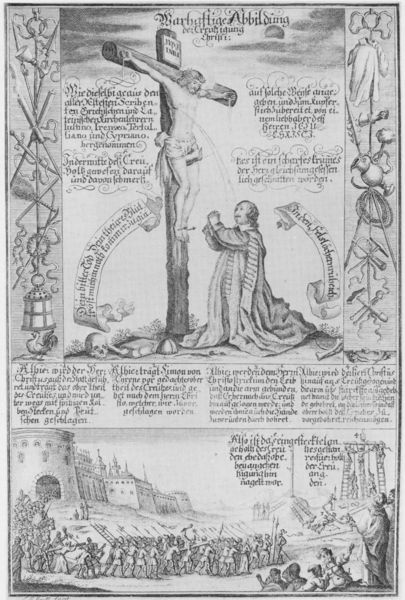
Titel: Warhaftige Abbildung der Creutzigung Christi
Künstler: Johann Friedrich Fleischberger
Standort: Wolfenbüttel
Institution: Herzog August Bibliothek
Schlagwörter: himmel, kampf, weiß, wunde, stadt, grau, kleid, schwarz, zeichen, zeichnung, tuch, ornament, bibel, falten, geschichte, johannes, rahmen, schädel, tod, bild, feld, gewand, schrift, mauer, grafik, graphik, rand, krieg, leiter, schlacht, soldaten, dekor, nägel, tor, kelid, knochen, blut, burg, kreuz, festung, druck, druckgraphik, druckgrafik, radierung, stich, illustration, text, knien, schriften, soldat, überschrift, bleistift, beten, gebet, ritter, armee, heer, altar, rom, buchdruck, römer, wappen, stadttor, spritzen, glocke, christus, jesus, kreuzigung, wundmal, flehen, krieger, knieen, kruzifix, franziskus, stadtmauer, lanzen, speere, zeilen, anbeten, kupferstich, totenschädel, anbetung, gekreuzigt, objekt, flugblatt, auferstehung, abbildung, symbole, schriftrollen, stichh, schriftband, betender, golgotha, erzählung, passion, galgen, vergebung, arma christi, druk, soladaten, txte, schriftbänder, schiessen, landsknecht, leidensgeschichte, belagerung, landsknechte, marterwerkzeuge, eignang, totr, wahrhaftig, gekreuzig, flugblat, raitter, schädl